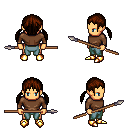
a pixel art fantasy rpg character, male body template, human, tanned skin, brown long-sleeve shirt, teal pants, brown twin-tailed hairstyle, gold boots, spear, four views (front, back, left, right), 2x2 character sprite sheet, small pixel art, hard edges, no anti-aliasing